Interaction volume radius: 5 \u00c5
Interaction volume height: 20 \u00c5
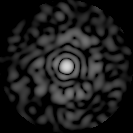
Disorder parameter: 0.8544